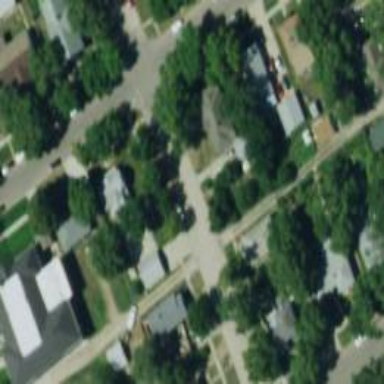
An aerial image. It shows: Alley classified as service road.